Question: I am trying to create a list view from the database. this is the code
List Activity
'''
protected void onCreate(Bundle savedInstanceState) {
super.onCreate(savedInstanceState);
setContentView(R.layout.inbox);
DBAdapter db = new DBAdapter(InboxActivity.this);
db.open();
long userID = Long.parseLong(MessagingApplication.getUserID());
Cursor inbox = db.readInbox(userID);
startManagingCursor(inbox);
String[] mails = new String[] { DBAdapter.KEY_NAME };
int[] to = new int[] { R.id.name };
SimpleCursorAdapter inboxmail = new SimpleCursorAdapter(this,
R.layout.inbox_list, inbox, mails, to);
setListAdapter(inboxmail);
db.close();
}
'''
This is the code that fetches data from the DB
'''
public Cursor readInbox(long toId) throws SQLException {
return db.query(TABLE_MAILS, new String[] { ID, KEY_FROM, KEY_TO,
KEY_SUB, KEY_BODY, KEY_DATETIME, KEY_READ }, KEY_TO + "="
+ toId, null, null, null, null, null);
}
'''
My DB
'''
private static final String CREATE_MAILS = "CREATE TABLE mails (id INTEGER PRIMARY KEY AUTOINCREMENT, pid INTEGER DEFAULT '0', from_id INTEGER, to_id INTEGER, subject TEXT, body TEXT, datetime TEXT, read INTEGER);";
'''
Error:

<URL>
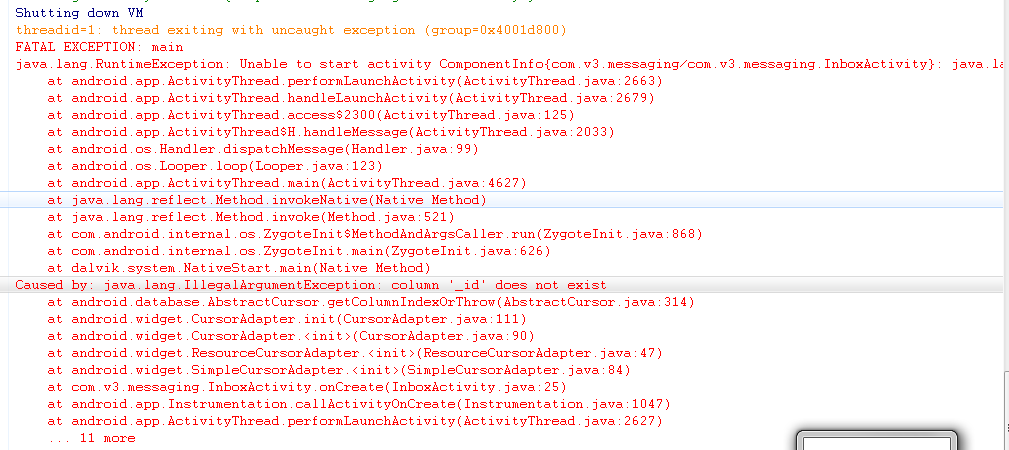
Answer: The column "_id" does not exist. Notice the underline in front of id. Please have a look at your log, it's written there.